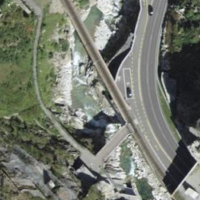
EUNIS habitat code: 15
Species observed at this site:
Saxifraga rotundifolia